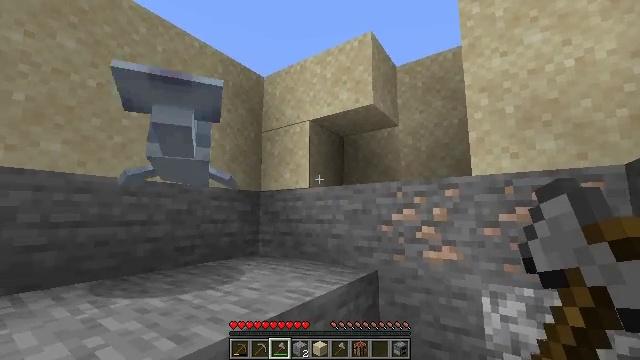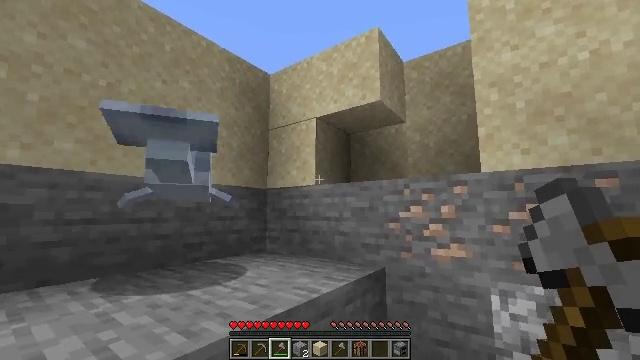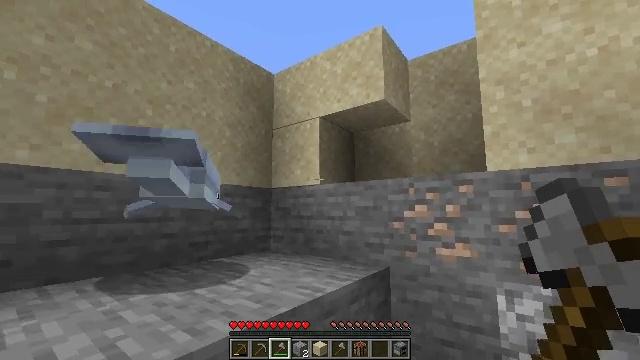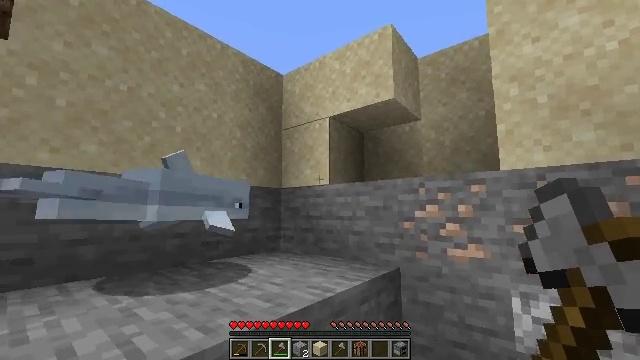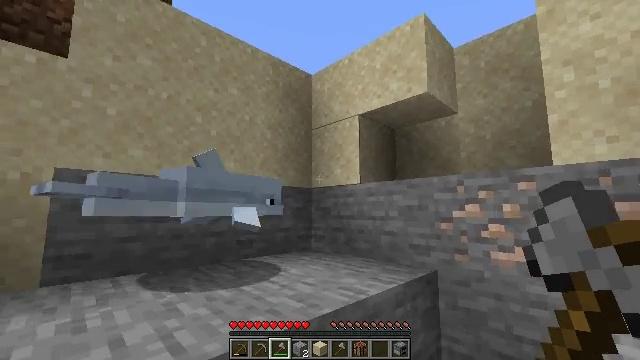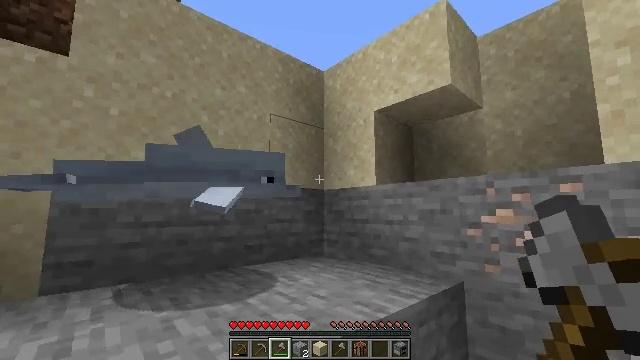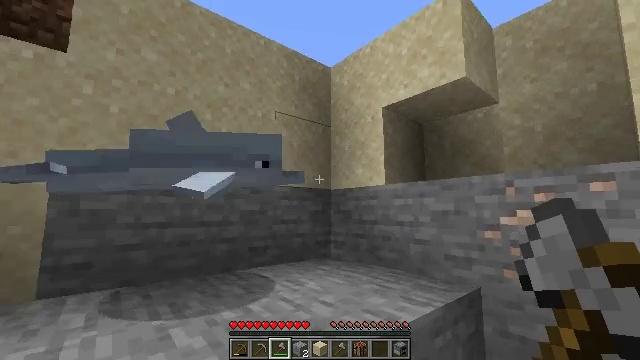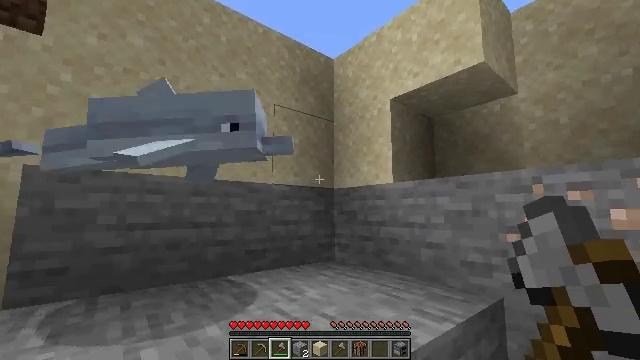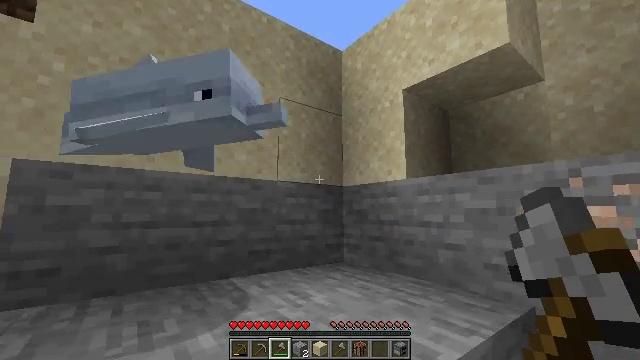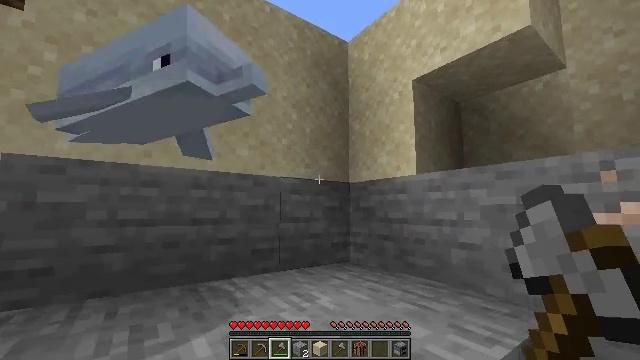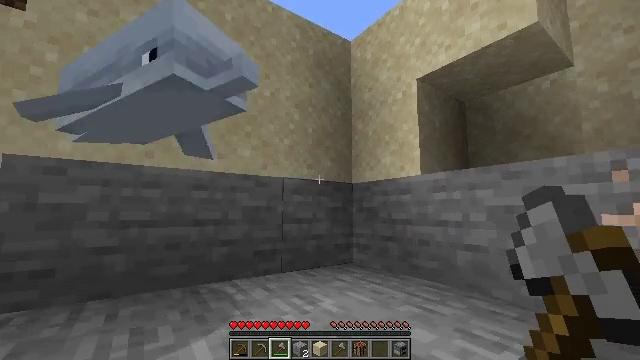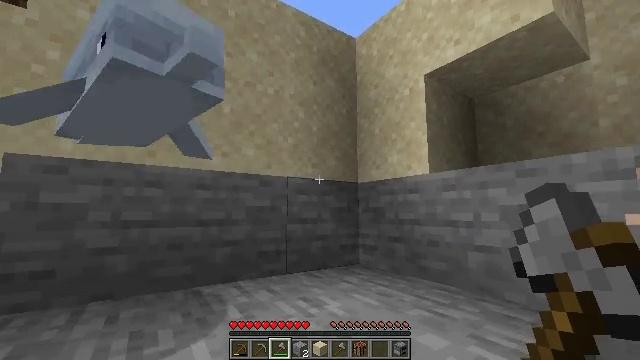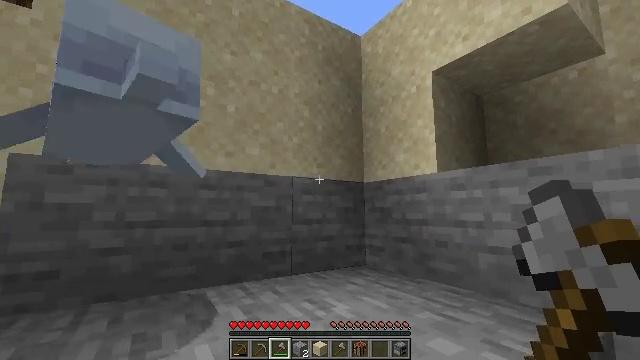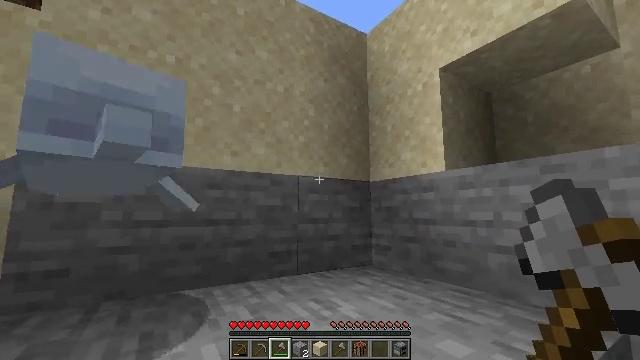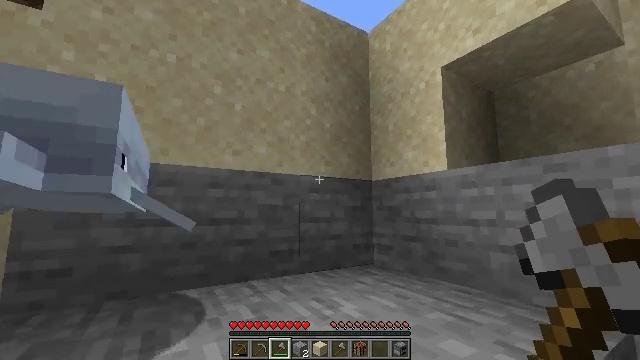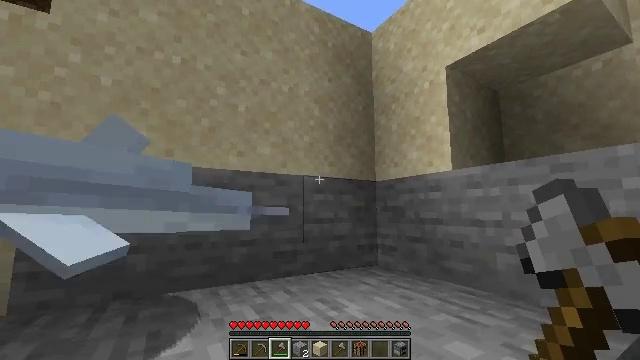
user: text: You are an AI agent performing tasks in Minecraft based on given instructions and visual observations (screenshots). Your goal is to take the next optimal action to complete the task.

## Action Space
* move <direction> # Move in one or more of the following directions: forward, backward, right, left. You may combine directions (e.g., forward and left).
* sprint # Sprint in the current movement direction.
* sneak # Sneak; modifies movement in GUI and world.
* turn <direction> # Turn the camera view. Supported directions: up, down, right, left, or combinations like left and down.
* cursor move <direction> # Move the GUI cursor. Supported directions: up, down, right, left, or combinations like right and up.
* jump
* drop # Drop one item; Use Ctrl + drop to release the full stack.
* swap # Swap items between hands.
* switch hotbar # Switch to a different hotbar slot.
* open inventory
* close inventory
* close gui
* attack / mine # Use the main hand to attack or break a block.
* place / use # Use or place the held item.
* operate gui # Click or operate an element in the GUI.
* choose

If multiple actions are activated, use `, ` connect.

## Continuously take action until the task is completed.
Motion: motion action
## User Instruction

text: Kill mobs.
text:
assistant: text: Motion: turn left
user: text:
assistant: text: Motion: no_op
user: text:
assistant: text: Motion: turn left
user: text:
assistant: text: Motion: move forward, turn left
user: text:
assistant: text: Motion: move forward, turn left
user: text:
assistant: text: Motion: move forward, turn left
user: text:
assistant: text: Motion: move forward
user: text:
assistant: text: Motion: move forward, turn left
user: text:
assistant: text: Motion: turn left
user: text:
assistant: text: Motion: no_op
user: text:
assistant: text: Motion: turn left
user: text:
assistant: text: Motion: turn left
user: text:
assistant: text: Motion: turn left
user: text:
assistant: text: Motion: no_op
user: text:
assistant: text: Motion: no_op
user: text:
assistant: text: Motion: turn left
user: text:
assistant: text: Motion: turn left
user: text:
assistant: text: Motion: move forward
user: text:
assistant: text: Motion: move forward, turn left
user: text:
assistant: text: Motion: move forward, turn left
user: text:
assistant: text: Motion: move forward, turn left
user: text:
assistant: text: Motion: move forward, turn left
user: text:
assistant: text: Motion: move forward
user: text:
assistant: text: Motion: move forward
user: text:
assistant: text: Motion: no_op
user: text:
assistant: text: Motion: turn left
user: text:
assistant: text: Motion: turn left
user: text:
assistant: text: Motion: turn left
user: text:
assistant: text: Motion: turn left
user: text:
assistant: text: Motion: move forward, turn left and down